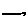
Label: line